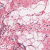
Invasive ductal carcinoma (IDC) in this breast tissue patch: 0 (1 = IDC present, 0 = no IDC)